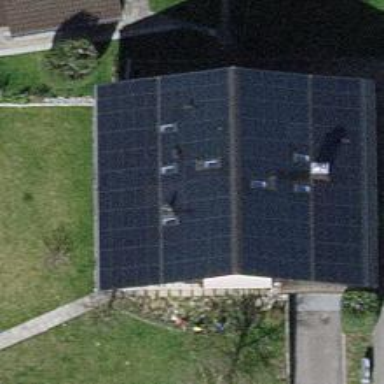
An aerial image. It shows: Solar power generator using photovoltaic panels.